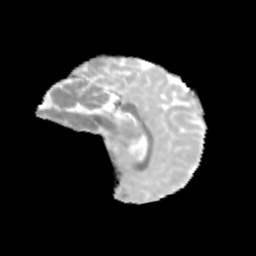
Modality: MD
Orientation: sagittal
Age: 13
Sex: female
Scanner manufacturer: siemens
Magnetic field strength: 3 T
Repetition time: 3.8 s
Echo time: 0.07 s